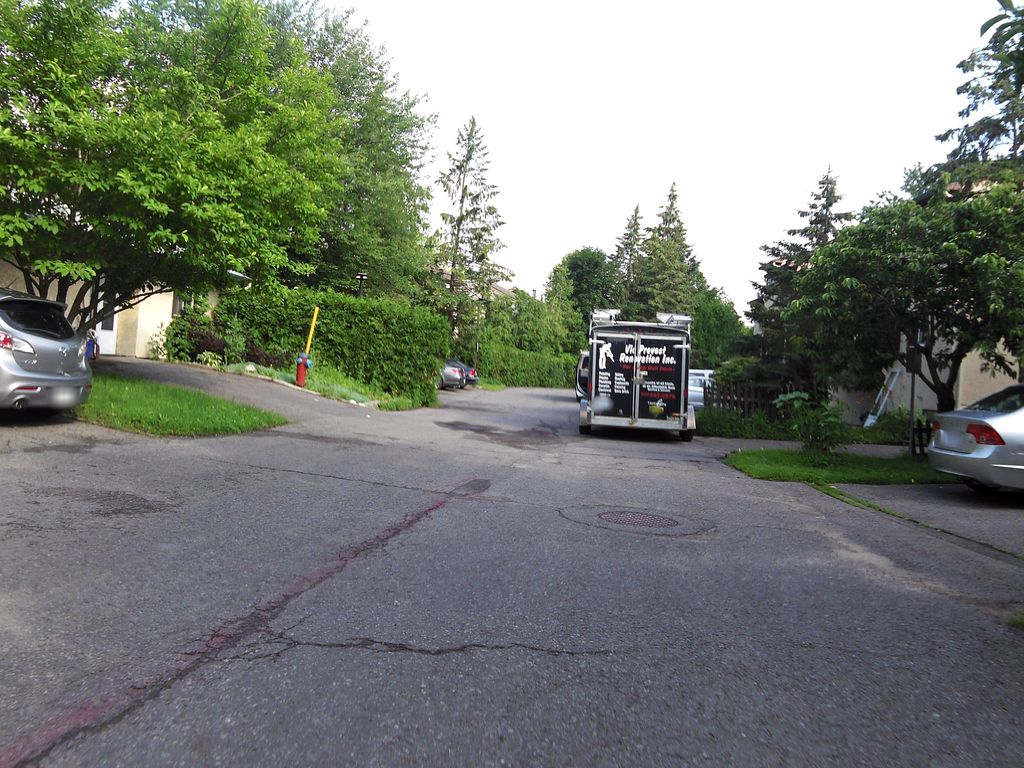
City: ottawa-gatineau